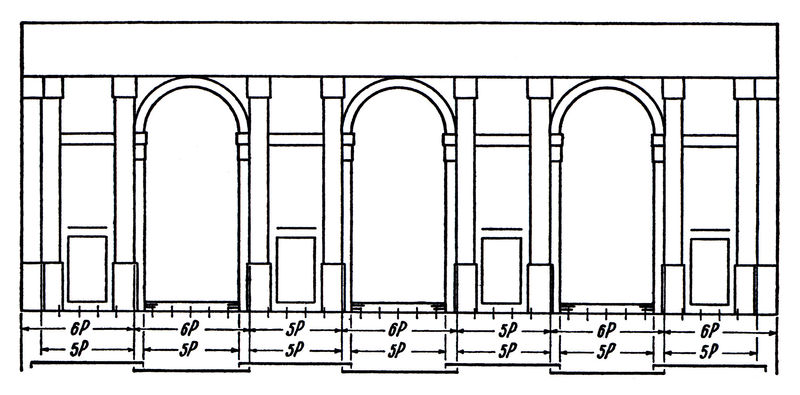
Titel: Mantua, S. Andrea, seit 1472 nach Plänen von Alberti erbaut
Künstler: Durante Alberti
Standort: Mantua (EU - I - Lombardei)
Schlagwörter: weiß, fenster, skizze, säulen, zeichnung, dach, haus, wand, architektur, sockel, kirche, bogen, fassade, grafik, linien, rundbogen, bögen, arkade, palast, linear, symmetrisch, schwarzweiss, quer, entwurf, arkaden, kapitelle, rundbögen, plan, öffnungen, aufriss, bauzeichnung, bauplan, romanisch, torbögen, maße, abmessung, maßangaben, drei bögen, 6p, 5p